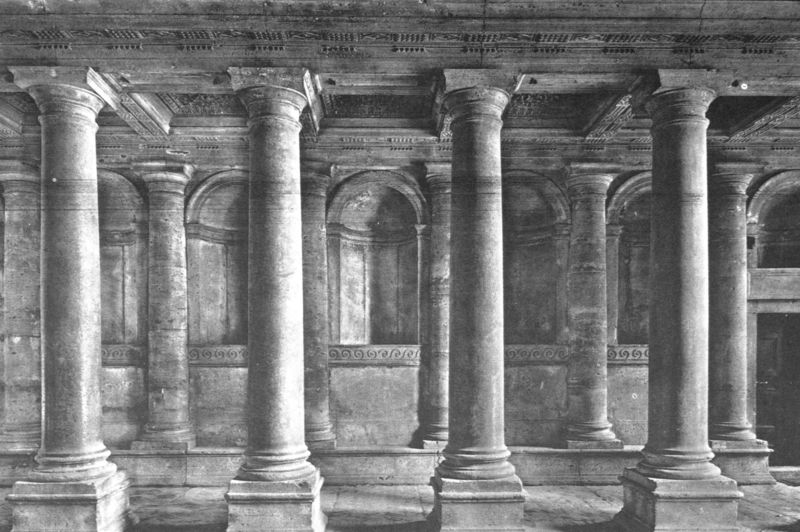
Titel: Palazzo Farnese (Durchfahrt)
Künstler: Antonio da (der Jüngere) Sangallo
Standort: Roma
Institution: Palazzo Farnese
Schlagwörter: gemälde, mann, schatten, weiß, grau, licht, marmor, pfeiler, raum, schwarz, stützen, säule, säulen, tür, zeichnung, schloss, architektur, sockel, stein, tragen, kirche, boden, decke, rund, bogen, perspektive, venedig, markt, saal, detail, verzierung, balken, stufe, glatt, podest, tor, halle, foto, bögen, gang, stütze, antike, druck, stich, fliesen, schwarzweiß, kunst, kapitelle, kapitell, fries, gesims, gruft, griechen, rundbögen, griechenland, platten, tempel, kassetten, kassettendecke, basis, dorisch, verzierungen, wiederholung, mäander, kapitel, säulenhalle, säulengang, nischen, kollonaden, krypta, schäfte, säulenschaft, nieschen, stützpfeiler, läulen, schaftring, fris, würfelkapitelle, toor, dkjoejfojpjf